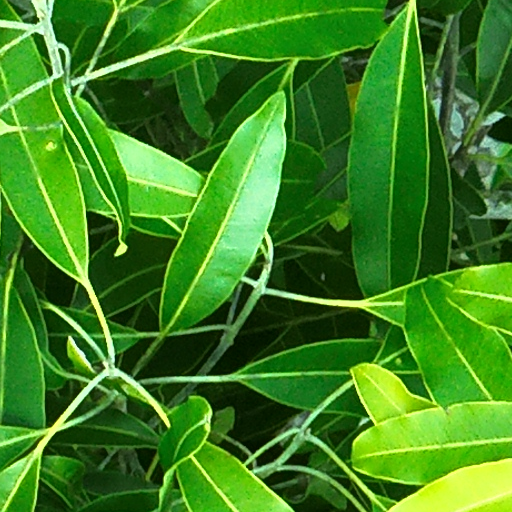
Species: Ocotea leptobotra
GBIF accepted scientific name: Ocotea leptobotra
Crown area (m\u00b2): 172.144